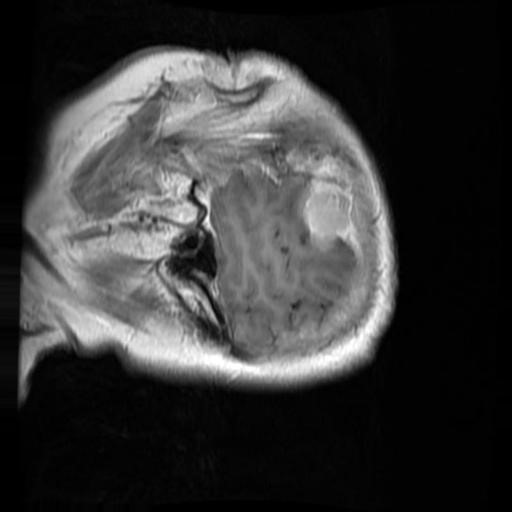
Label: brain_menin